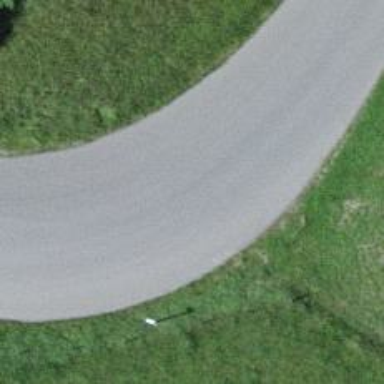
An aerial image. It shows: Unclassified road with asphalt surface.